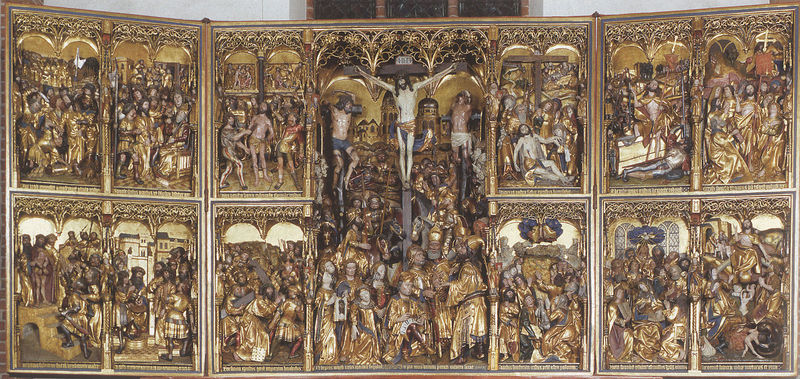
Titel: Hochaltar der Augustiner-Chorherren-Kirche St. Maria und Johannes Evangelist ind Bad Segeberg
Standort: Bad Segeberg, Augustiner-Chorherren-Kirche St. Maria und Johannes Evangelist (EU - D - Schleswig-Holstein)
Schlagwörter: blau, himmel, mann, nackt, schatten, weiß, wunde, frauen, menschen, fenster, licht, männer, schwarz, haus, leute, johannes, kirche, gold, gotik, turm, figuren, verzierung, glänzen, foto, fotografie, bögen, blut, kreuz, dom, altar, kathedrale, römer, christus, jesus, kreuzabnahme, kreuzigung, ostern, leiden, religiös, stoß, maria, szenen, altarbild, himmelfahrt, maßwerk, relif, flügelaltar, abnahme, triptychon, triptichon, passion, schwazr, altarretabel, geißelung, leidensweg, veit, ecce homo